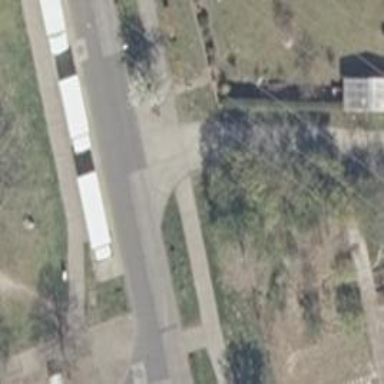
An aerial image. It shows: Residential road paved with concrete.